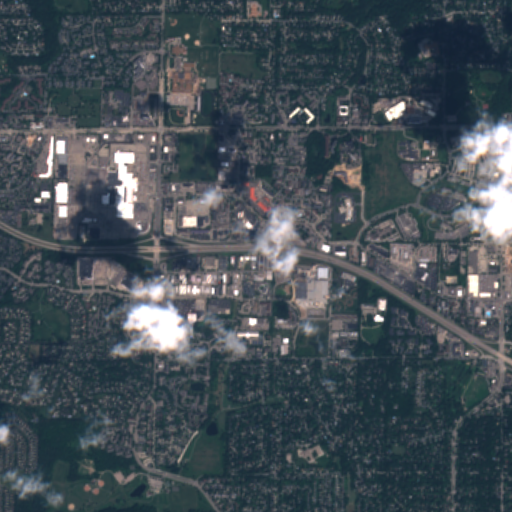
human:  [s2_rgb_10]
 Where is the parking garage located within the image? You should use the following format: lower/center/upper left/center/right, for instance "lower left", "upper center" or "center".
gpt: The parking garage is located in the center right of the image.
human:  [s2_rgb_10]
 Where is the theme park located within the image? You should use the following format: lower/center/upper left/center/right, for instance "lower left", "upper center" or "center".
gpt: The theme park is located in the lower right of the image.
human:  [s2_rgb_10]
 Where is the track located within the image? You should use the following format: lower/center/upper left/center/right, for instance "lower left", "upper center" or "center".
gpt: The track is located in the upper center of the image.
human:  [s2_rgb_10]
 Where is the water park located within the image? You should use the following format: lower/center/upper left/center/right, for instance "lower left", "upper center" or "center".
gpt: The water park is located in the lower left of the image.
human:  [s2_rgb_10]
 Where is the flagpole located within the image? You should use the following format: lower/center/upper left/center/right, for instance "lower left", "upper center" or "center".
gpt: The flagpole is located in the upper right of the image.
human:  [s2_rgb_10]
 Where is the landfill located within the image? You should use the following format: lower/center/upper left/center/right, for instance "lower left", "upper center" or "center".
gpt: There is no landfill in the image.